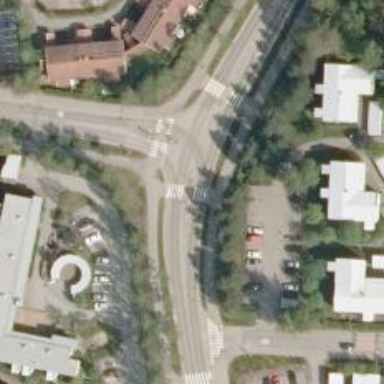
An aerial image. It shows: Uncontrolled road crossing.